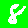
Digit: 8